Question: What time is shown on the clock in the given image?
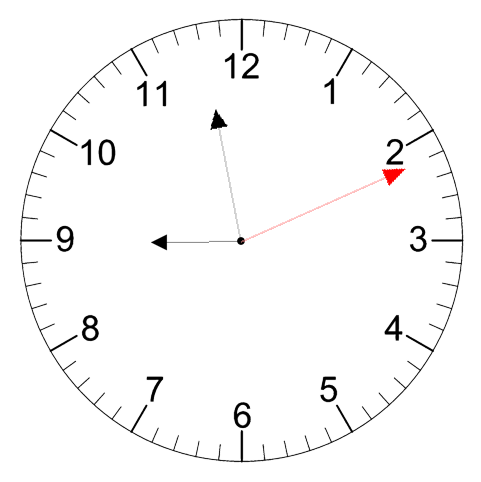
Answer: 08:58:11